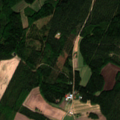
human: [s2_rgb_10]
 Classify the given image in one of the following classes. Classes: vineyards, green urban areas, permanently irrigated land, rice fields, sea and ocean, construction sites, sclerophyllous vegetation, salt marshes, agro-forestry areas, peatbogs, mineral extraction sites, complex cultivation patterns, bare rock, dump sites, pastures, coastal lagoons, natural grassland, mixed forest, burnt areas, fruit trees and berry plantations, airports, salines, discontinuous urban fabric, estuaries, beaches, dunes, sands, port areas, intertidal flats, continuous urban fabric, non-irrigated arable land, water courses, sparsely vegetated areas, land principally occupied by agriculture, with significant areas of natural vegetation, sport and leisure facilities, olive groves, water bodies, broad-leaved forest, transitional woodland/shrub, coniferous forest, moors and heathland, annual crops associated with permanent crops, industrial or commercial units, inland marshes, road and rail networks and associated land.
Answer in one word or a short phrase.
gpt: non-irrigated arable land, coniferous forest, mixed forest